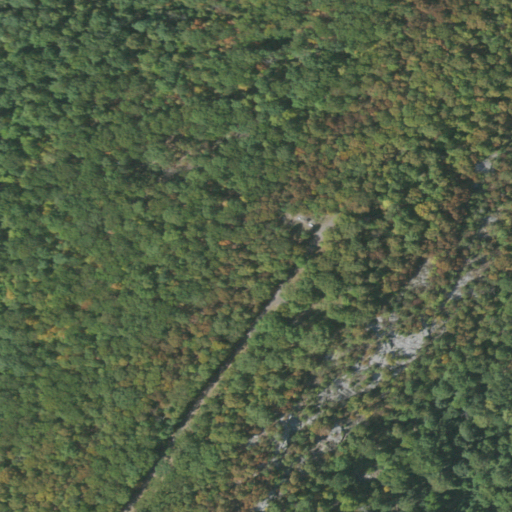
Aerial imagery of mountain in New York named Snake Hill containing deciduous forest, pasture, shrub, grassland, mixed forest, and open development